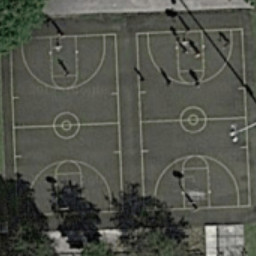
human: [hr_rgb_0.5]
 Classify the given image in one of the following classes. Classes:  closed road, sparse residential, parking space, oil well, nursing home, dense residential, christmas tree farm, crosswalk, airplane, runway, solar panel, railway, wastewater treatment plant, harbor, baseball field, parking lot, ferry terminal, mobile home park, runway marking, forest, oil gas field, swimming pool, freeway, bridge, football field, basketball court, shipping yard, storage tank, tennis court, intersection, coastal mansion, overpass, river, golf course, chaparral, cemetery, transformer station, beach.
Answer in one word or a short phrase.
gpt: basketball court